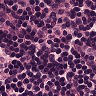
Metastatic tissue present: no